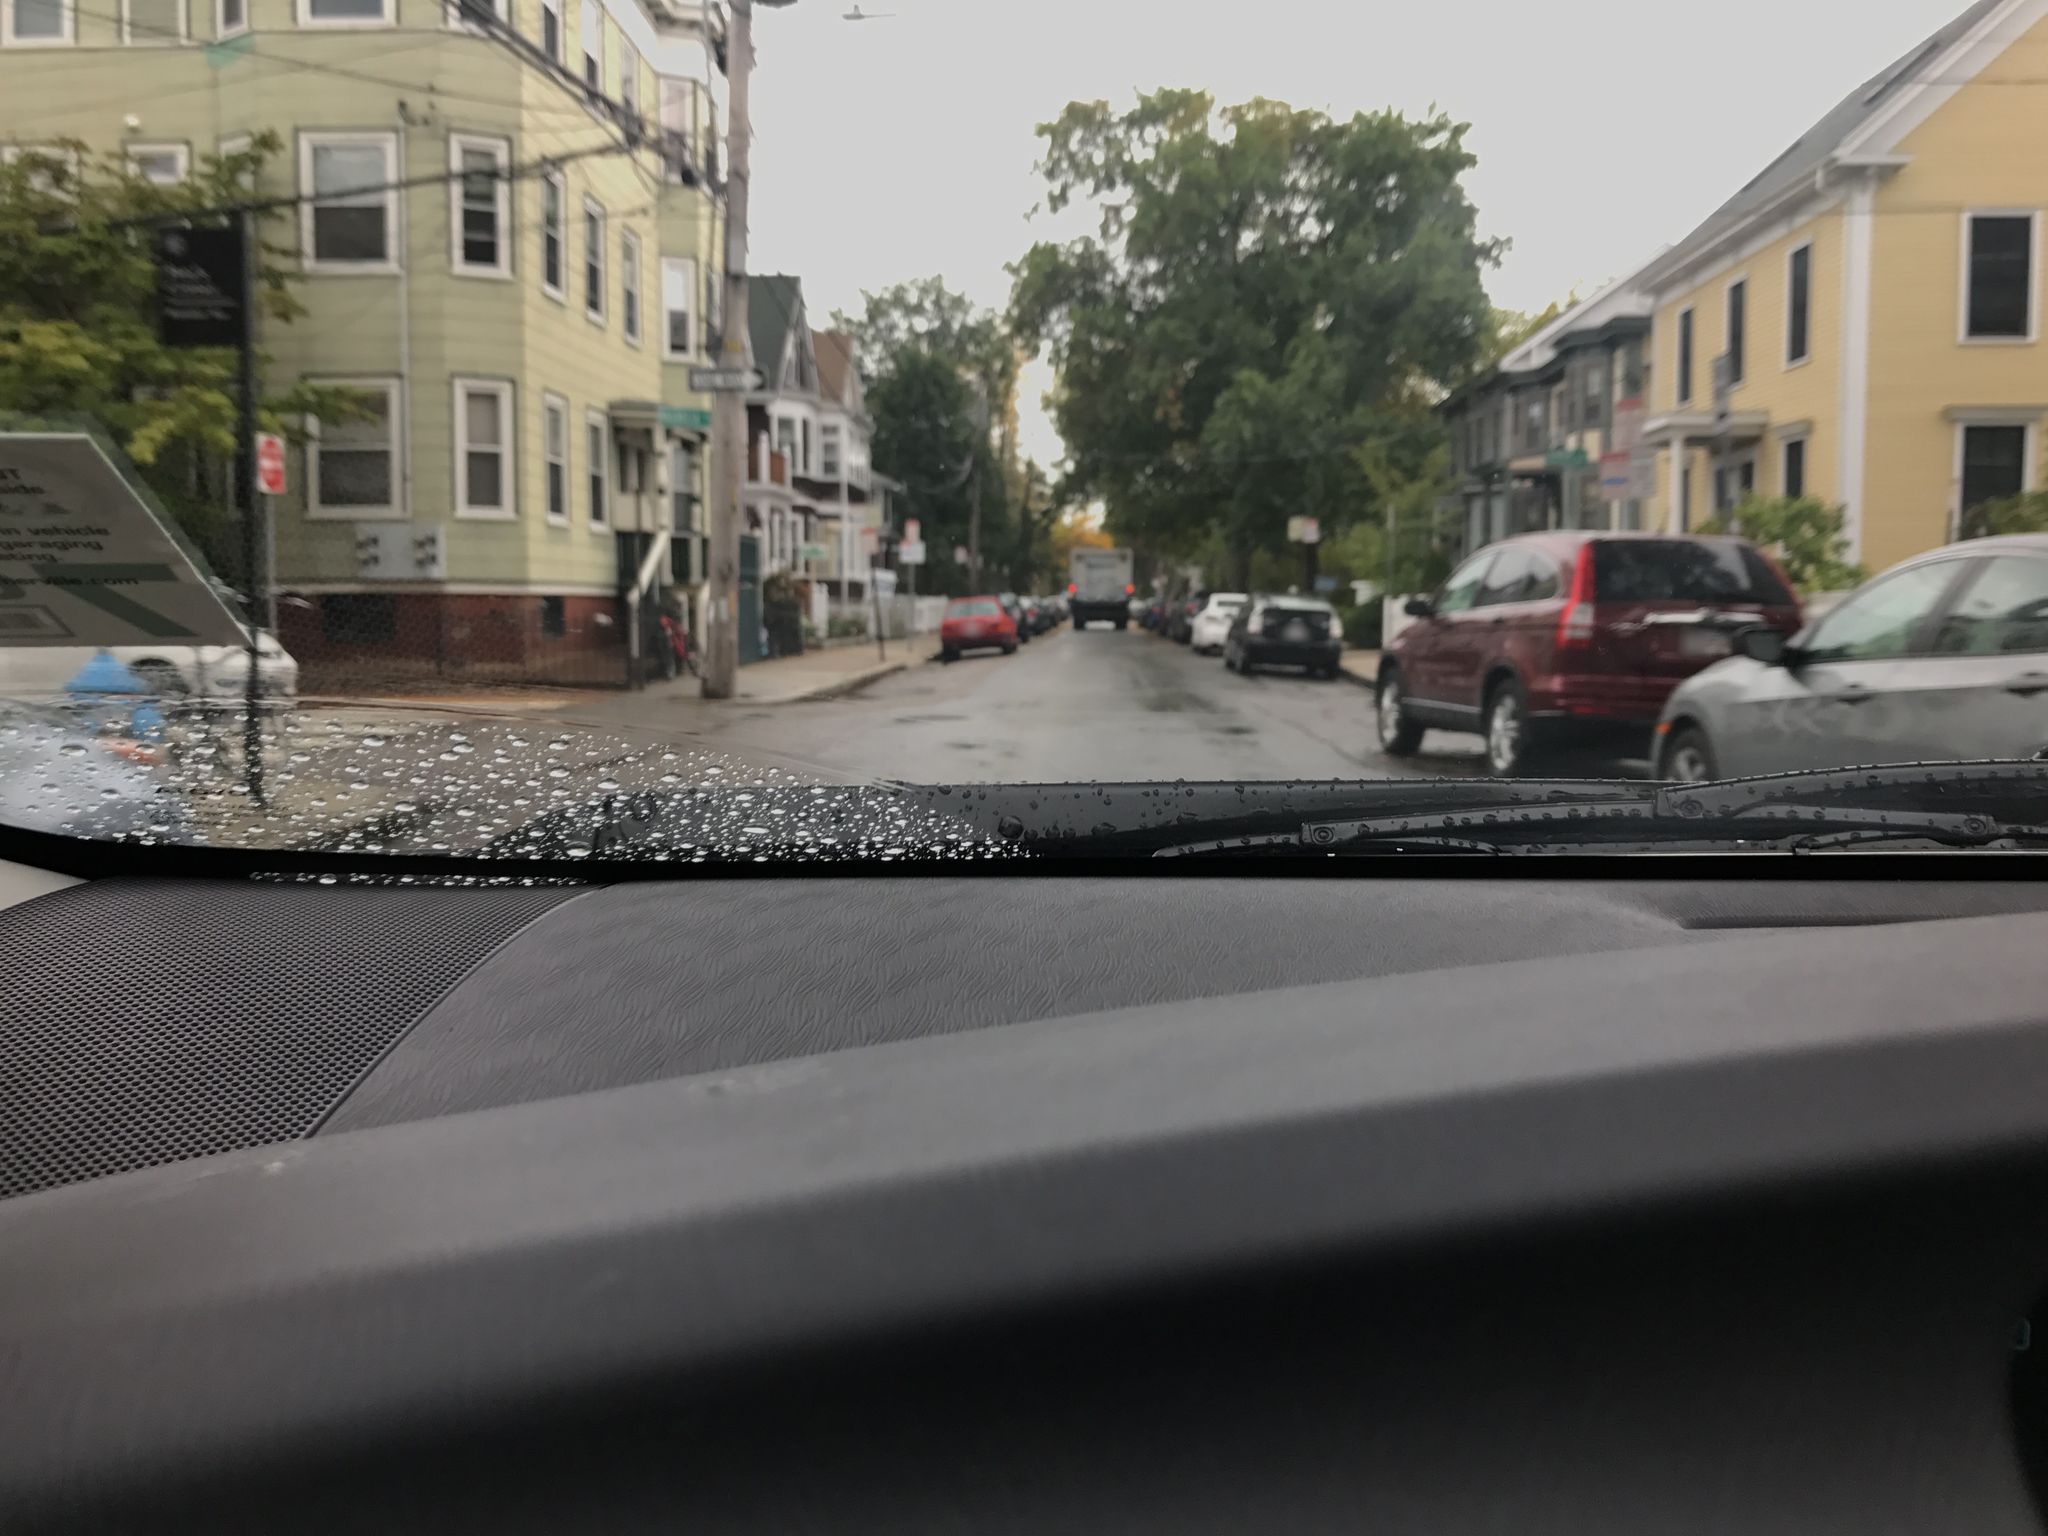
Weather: snowy
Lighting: day
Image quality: good
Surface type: driving surface
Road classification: residential
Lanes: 1
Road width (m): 12.2
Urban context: urban centre
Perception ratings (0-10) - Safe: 6.8, Lively: 9.09, Beautiful: 3.31, Boring: 3.71, Depressing: 4.78, Wealthy: 4.26